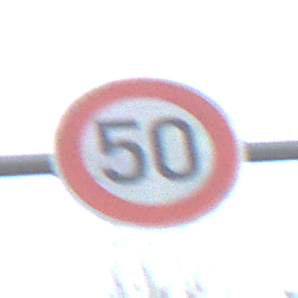
Verkehrszeichen: Geschwindigkeit50
Umgebung: Outdoor, Nature
Tageszeit: MorningAfternoon
Wetter: PartlyCloudy
Licht: Natural
Jahreszeit: NotSpecified
Kontrast: HighContrast